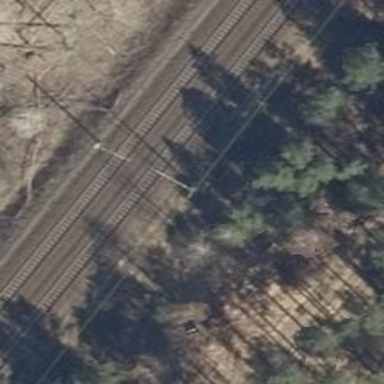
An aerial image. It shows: Milestone along the railway track with catenary mast.